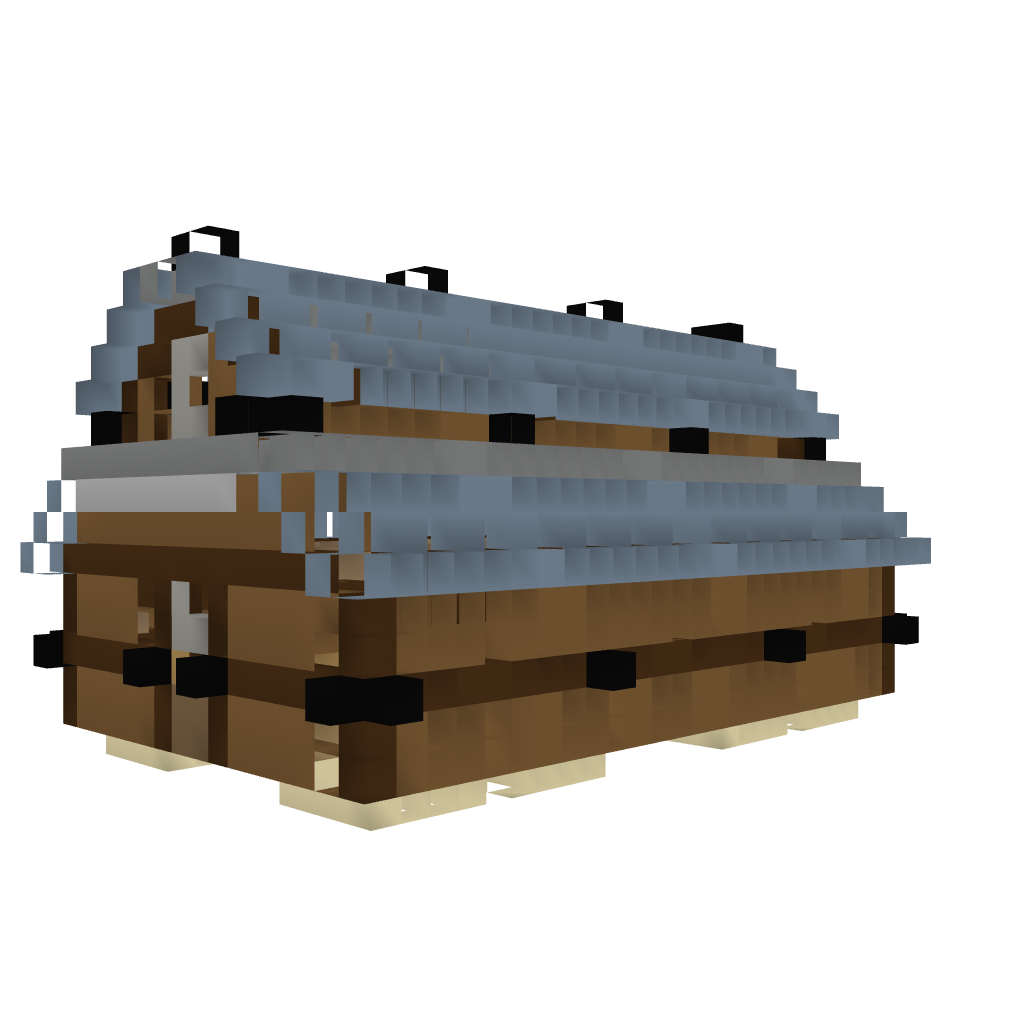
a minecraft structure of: Maple Valley Stable - 8 stalls